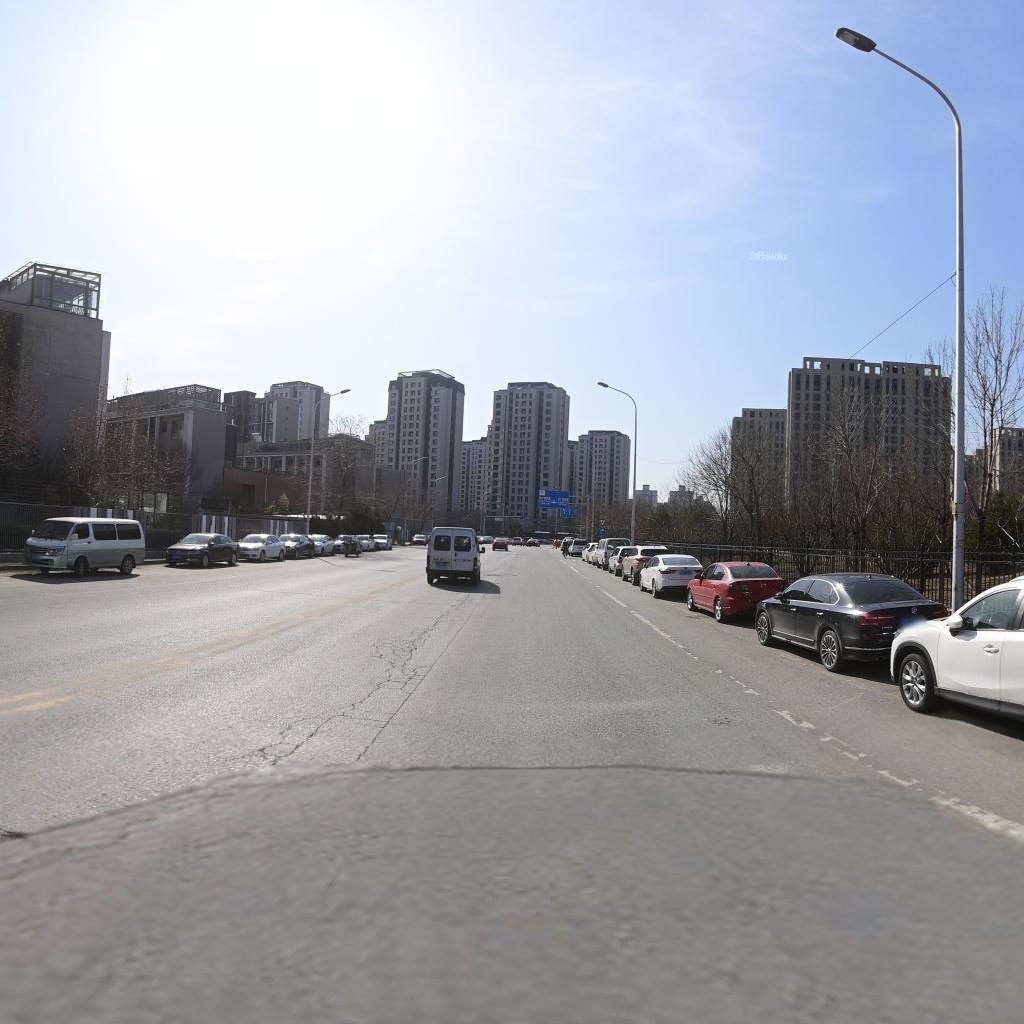
Region: Chaoyang
Road damage annotations: alligator crack, transverse crack